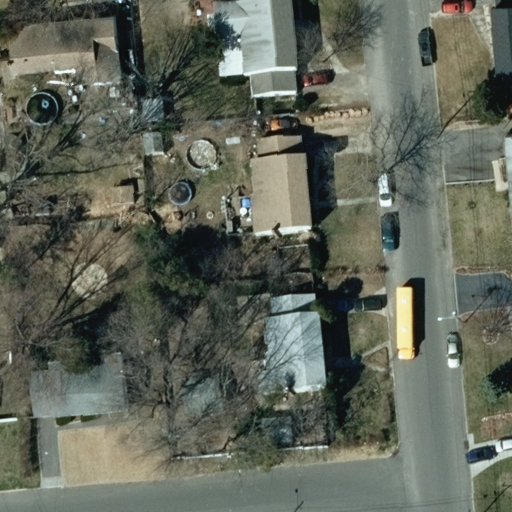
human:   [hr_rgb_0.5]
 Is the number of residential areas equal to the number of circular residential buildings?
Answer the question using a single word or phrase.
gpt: no

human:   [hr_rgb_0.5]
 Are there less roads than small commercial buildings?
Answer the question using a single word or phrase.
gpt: no

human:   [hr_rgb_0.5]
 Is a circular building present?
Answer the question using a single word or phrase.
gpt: no

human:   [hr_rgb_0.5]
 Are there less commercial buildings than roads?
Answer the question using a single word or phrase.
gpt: yes

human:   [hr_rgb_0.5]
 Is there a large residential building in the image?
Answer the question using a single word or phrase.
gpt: no

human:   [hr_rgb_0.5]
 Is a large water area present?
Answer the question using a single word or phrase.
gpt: no

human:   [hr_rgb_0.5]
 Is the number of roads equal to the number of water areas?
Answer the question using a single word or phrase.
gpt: no

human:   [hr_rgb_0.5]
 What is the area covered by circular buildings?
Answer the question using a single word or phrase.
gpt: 0m2

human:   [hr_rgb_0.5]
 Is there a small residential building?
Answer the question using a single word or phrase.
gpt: yes

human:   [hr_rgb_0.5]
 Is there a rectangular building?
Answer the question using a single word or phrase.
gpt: yes

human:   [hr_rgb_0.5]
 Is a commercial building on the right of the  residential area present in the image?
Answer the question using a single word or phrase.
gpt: no

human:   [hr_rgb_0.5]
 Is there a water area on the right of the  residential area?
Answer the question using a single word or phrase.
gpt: no

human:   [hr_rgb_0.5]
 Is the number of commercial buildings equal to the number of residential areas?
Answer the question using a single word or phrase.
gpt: no

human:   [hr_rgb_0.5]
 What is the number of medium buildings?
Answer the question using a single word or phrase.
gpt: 4

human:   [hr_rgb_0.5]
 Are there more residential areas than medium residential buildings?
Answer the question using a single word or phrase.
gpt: no

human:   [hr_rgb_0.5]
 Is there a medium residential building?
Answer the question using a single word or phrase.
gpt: yes

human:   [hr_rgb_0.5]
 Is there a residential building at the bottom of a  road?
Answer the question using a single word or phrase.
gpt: yes

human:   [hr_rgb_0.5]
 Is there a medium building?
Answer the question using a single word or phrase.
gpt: yes

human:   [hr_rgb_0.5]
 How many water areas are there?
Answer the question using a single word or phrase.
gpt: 0

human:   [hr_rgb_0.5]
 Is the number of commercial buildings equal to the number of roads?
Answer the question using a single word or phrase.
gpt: no

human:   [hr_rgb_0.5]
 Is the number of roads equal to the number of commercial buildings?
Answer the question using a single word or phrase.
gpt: no

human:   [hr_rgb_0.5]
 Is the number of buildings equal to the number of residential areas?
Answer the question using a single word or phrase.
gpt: no

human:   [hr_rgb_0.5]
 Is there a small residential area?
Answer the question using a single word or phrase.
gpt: no

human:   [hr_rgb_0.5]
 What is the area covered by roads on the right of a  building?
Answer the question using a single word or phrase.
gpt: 0m2

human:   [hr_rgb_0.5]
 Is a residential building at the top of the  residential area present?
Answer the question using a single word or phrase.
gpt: no

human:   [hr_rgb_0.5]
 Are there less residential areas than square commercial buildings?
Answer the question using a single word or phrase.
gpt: no

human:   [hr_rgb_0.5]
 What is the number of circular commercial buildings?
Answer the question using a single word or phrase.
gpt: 0

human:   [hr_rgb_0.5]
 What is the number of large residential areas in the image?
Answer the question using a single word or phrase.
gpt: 1

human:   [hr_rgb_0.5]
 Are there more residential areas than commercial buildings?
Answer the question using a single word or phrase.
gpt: yes

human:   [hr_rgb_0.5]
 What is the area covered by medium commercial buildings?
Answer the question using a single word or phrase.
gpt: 0m2

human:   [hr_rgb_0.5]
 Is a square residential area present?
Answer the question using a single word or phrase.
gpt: no

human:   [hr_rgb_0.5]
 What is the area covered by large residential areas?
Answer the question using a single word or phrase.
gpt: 10621m2

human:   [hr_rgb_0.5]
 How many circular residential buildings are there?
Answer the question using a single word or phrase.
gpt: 0

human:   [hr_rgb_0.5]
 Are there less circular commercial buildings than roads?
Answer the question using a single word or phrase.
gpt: yes

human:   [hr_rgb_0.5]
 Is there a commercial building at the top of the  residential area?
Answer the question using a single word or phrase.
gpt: no

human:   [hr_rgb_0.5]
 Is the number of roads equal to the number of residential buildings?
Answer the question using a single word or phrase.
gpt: no